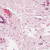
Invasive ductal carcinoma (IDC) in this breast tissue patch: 0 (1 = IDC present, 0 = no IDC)